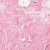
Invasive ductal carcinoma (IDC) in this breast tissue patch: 0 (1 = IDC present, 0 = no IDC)